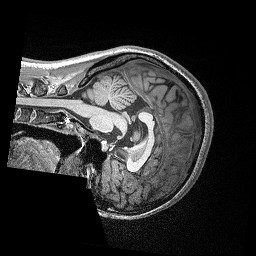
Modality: T1w
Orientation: sagittal
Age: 27
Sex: female